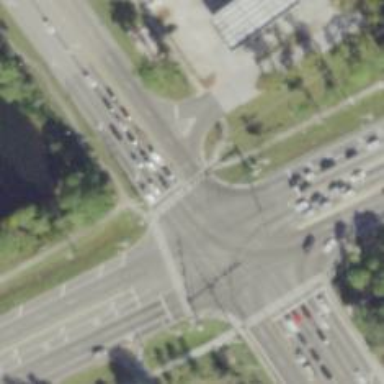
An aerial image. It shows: Marked road crossing.